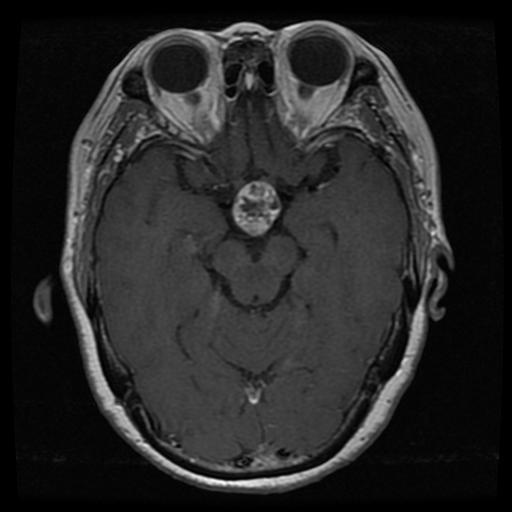
Label: pituitary